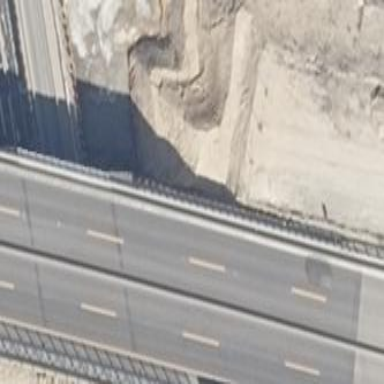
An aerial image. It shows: Bridge with beam structure.